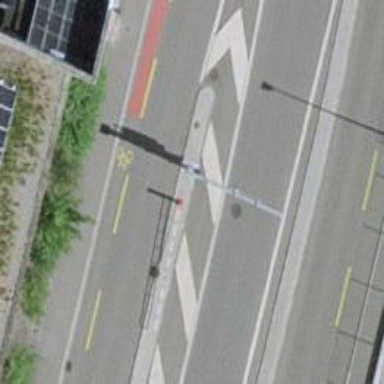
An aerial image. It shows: Swing gate barrier.